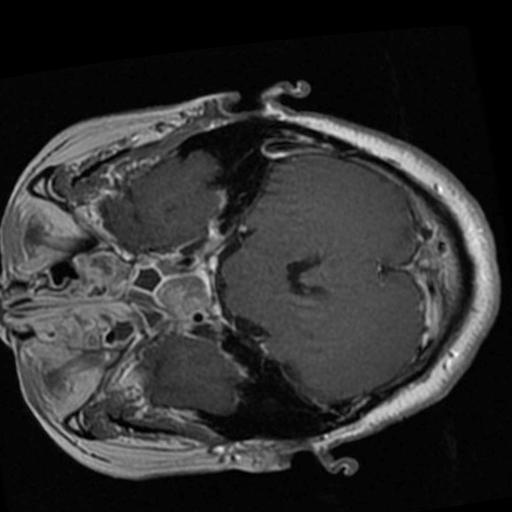
Label: brain_tumor